Из $3N$ одинаковых резисторов, соединённых как показано на рисунке, изготавливают замкнутую цепь двумя разными способами: a) Cоединяют клеммы $A$ с $C$ и $B$ с $D$, b) Соединяют клеммы $A$ с $D$ и $B$ c $C$ (образуя ленту Мёбиуса).
В каком из этих двух случаев сопротивление, измеренное между точками $A$ и $B$, будет больше?
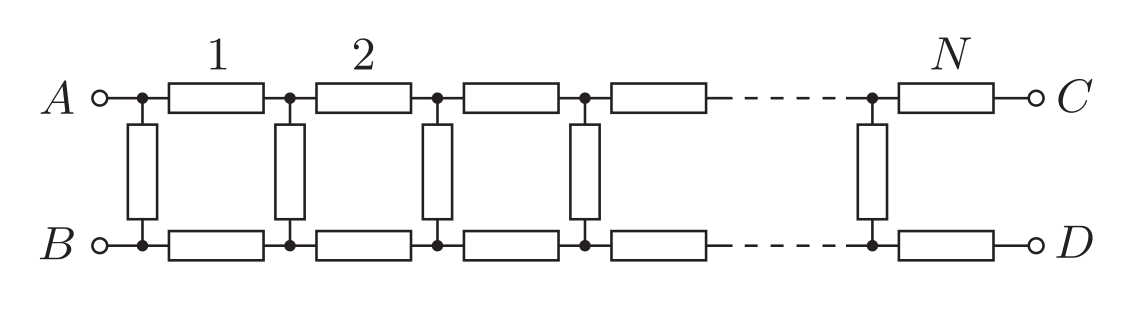
Ответ: В случае $a)$
Темы:
T, ★, Цепи, Расчет сложных цепей, Цепь с резистором, 200 задач